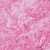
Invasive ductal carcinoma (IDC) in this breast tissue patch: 0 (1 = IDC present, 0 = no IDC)